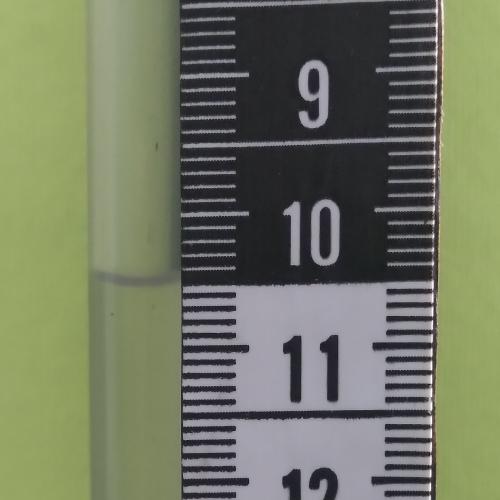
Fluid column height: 10.5 cm